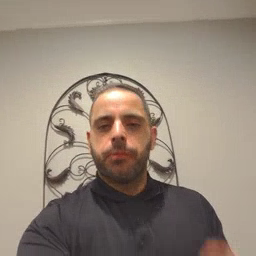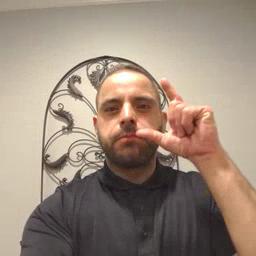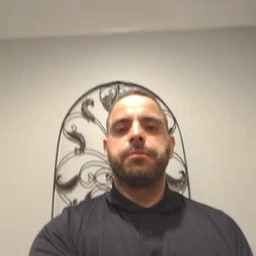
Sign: wake